【题型】填空题　【知识点】平面几何　【难度】easy
已知：如图, 已知在四边形 $ABCD$ 中, $\angle DAB = 90^\circ$, $\angle ABC = 60^\circ$, $AB = CB$, 点 $E$、$F$ 分别在线段 $AB$、$AD$ 上。如果 $CE \perp BF$, 那么 $\frac{CE}{BF}$ 的值为 $\underline{\quad }$$\frac{\sqrt{3}}{2}$\_\_\_。

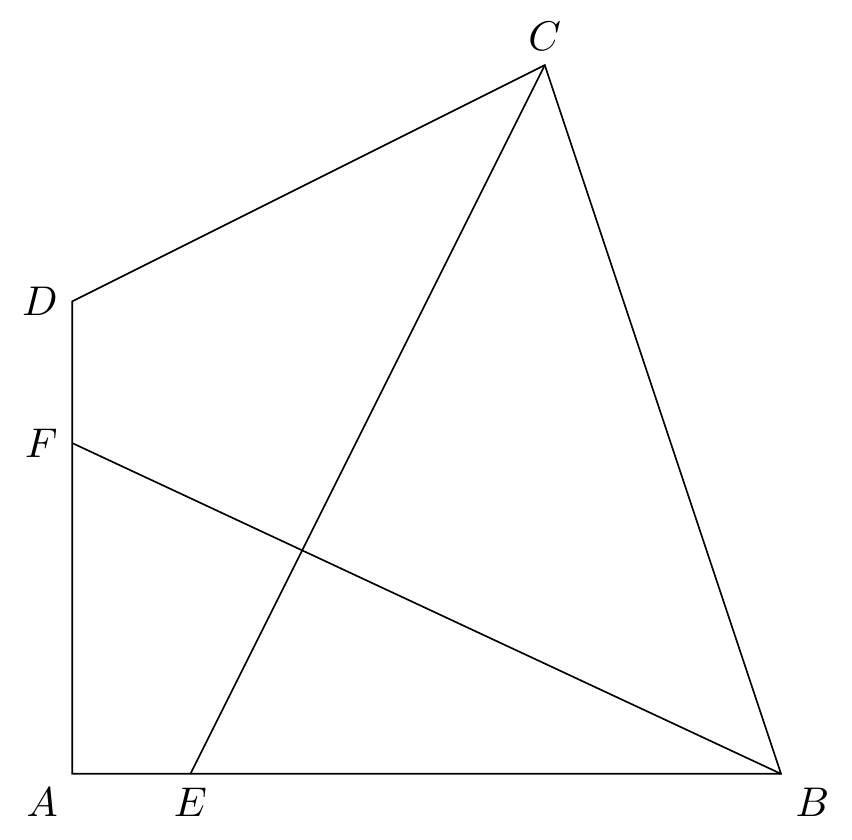
【解答】
解：连接 $AC$, 过 $C$ 作 $CG \perp AB$ 于 $G$, 如图：

$\because$ $AB = BC$, $\angle ABC = 60^\circ$,

$\therefore$ $\triangle ABC$ 是等边三角形,

$\therefore$ $AG = \frac{1}{2} AC = \frac{1}{2} AB$,

$\therefore$ $CG = \sqrt{AC^2 - AG^2} = \sqrt{3}AG$,

$\therefore$ $\frac{CG}{AB} = \frac{\sqrt{3}AG}{2AG} = \frac{\sqrt{3}}{2}$,

$\because$ $\angle DAB = 90^\circ$, $CE \perp BF$,

$\therefore$ $\angle AFB + \angle AEC = 180^\circ$,

$\because$ $\angle AEC + \angle CEG = 180^\circ$,

$\therefore$ $\angle AFB = \angle CEG$,

$\because$ $\angle FAB = 90^\circ = \angle CGE$,

$\therefore$ $\triangle ABF \sim \triangle GCE$,

$\therefore$ $\frac{CE}{BF} = \frac{CG}{AB} = \frac{\sqrt{3}}{2}$,

故答案为：$\frac{\sqrt{3}}{2}$。

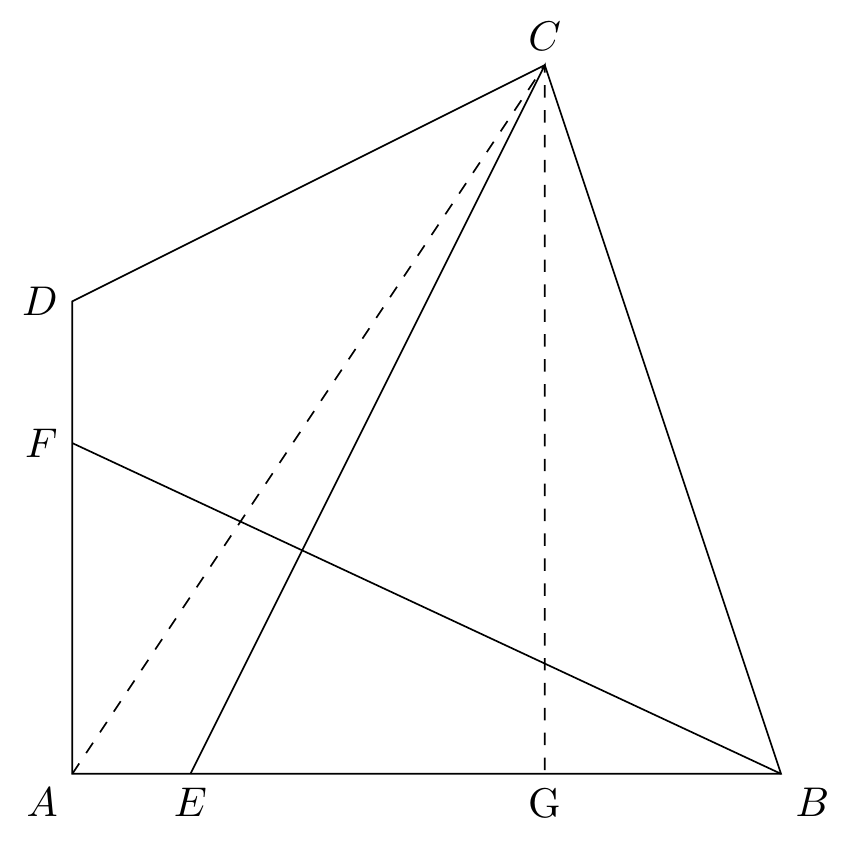